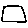
Label: square